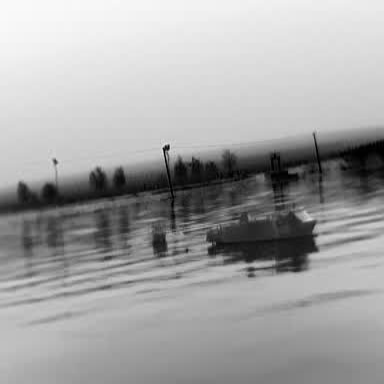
There is a container_ship in the infrared image.